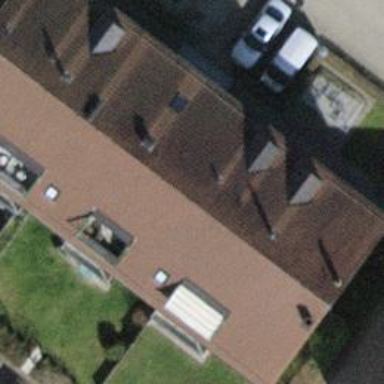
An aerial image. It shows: Building with apartments featuring tiled roof.